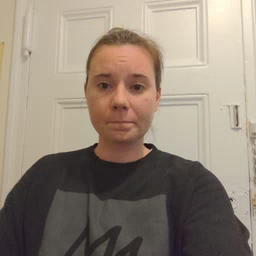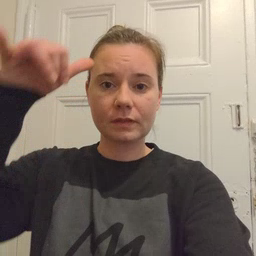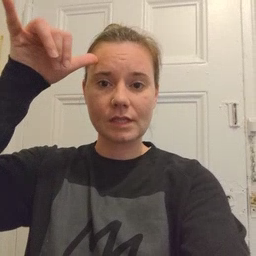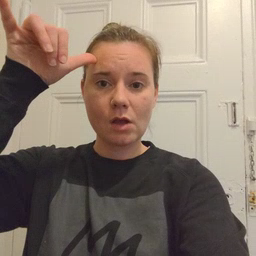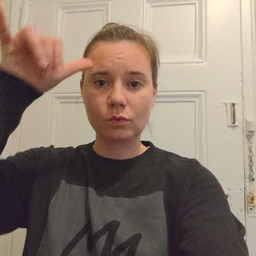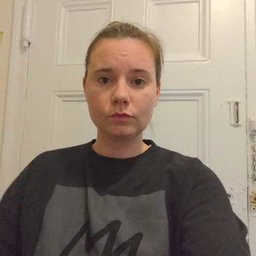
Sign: cow